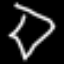
Label: diamond